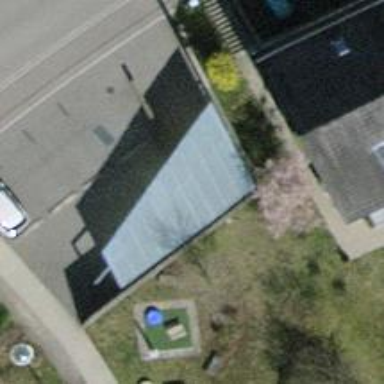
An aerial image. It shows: View of roof of building.